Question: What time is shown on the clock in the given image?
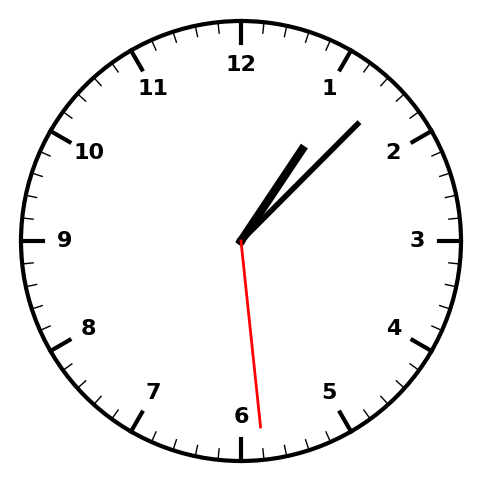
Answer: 01:07:29